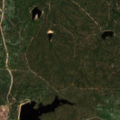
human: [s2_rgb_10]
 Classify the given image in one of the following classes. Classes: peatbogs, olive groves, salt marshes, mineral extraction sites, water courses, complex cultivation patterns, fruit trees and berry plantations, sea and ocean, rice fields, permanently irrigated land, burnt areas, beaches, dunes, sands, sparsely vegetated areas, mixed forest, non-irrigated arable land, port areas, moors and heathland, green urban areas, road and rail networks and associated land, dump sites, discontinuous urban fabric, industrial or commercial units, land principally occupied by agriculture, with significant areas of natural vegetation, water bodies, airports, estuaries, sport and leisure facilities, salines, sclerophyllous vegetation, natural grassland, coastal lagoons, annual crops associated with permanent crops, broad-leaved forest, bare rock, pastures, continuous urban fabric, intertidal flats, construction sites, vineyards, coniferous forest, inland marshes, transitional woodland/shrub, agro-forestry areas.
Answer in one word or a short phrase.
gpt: agro-forestry areas